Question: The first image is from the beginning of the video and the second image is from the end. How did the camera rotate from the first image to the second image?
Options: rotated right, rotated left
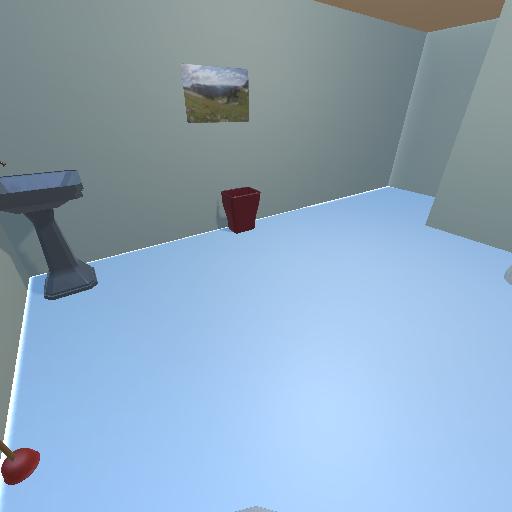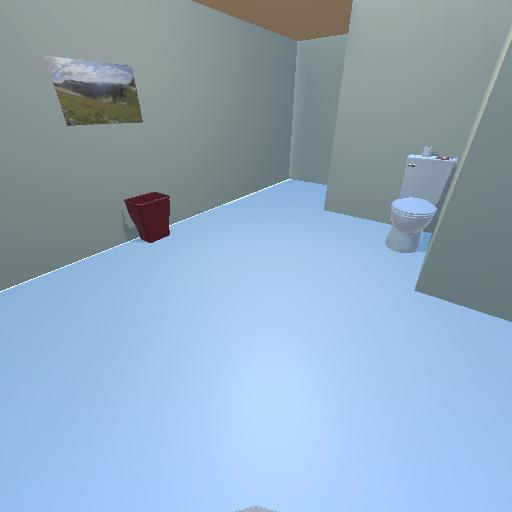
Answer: rotated right